Interaction volume radius: 5 \u00c5
Interaction volume height: 25 \u00c5
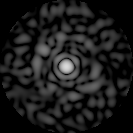
Disorder parameter: 0.8071